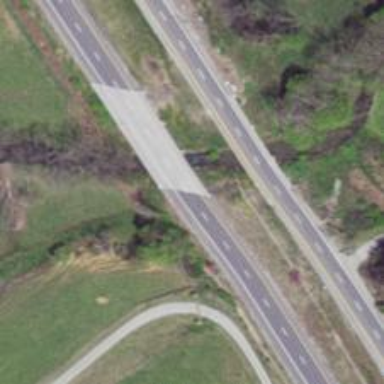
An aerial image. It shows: Bridge crossing over expressway trunk road.